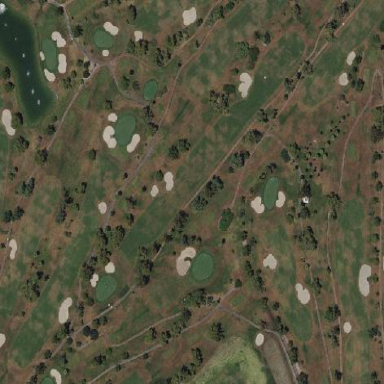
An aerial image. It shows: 18-hole golf course categorized under leisure land.